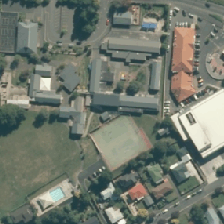
Land cover: urban_parkland